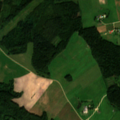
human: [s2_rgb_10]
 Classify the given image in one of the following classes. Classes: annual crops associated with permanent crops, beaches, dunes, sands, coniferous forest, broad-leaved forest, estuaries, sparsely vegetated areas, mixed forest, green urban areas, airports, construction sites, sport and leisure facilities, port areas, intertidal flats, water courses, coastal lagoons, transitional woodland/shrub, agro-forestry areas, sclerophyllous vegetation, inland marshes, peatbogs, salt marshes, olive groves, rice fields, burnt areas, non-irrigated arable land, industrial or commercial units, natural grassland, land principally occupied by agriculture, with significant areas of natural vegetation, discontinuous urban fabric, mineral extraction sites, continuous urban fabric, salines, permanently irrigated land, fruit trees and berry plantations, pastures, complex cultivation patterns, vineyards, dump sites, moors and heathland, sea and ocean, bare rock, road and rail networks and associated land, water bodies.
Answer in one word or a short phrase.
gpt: non-irrigated arable land, complex cultivation patterns, land principally occupied by agriculture, with significant areas of natural vegetation, coniferous forest, mixed forest, transitional woodland/shrub